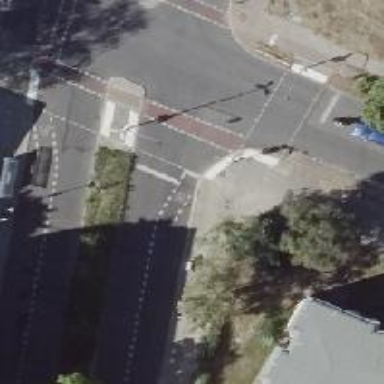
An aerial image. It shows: Road with traffic signals.